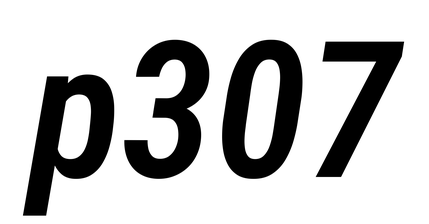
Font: Roboto-Italic_Condensed_SemiBold_Italic